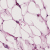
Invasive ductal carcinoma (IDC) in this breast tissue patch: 0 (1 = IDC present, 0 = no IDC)